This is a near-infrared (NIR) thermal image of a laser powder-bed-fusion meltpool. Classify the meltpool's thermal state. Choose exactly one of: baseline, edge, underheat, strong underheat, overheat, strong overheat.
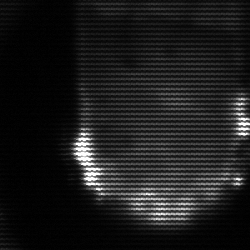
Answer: baseline